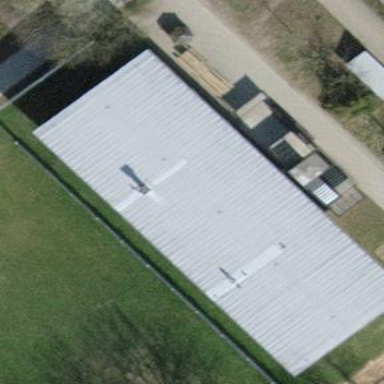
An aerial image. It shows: School building with flat roof.